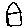
Label: house